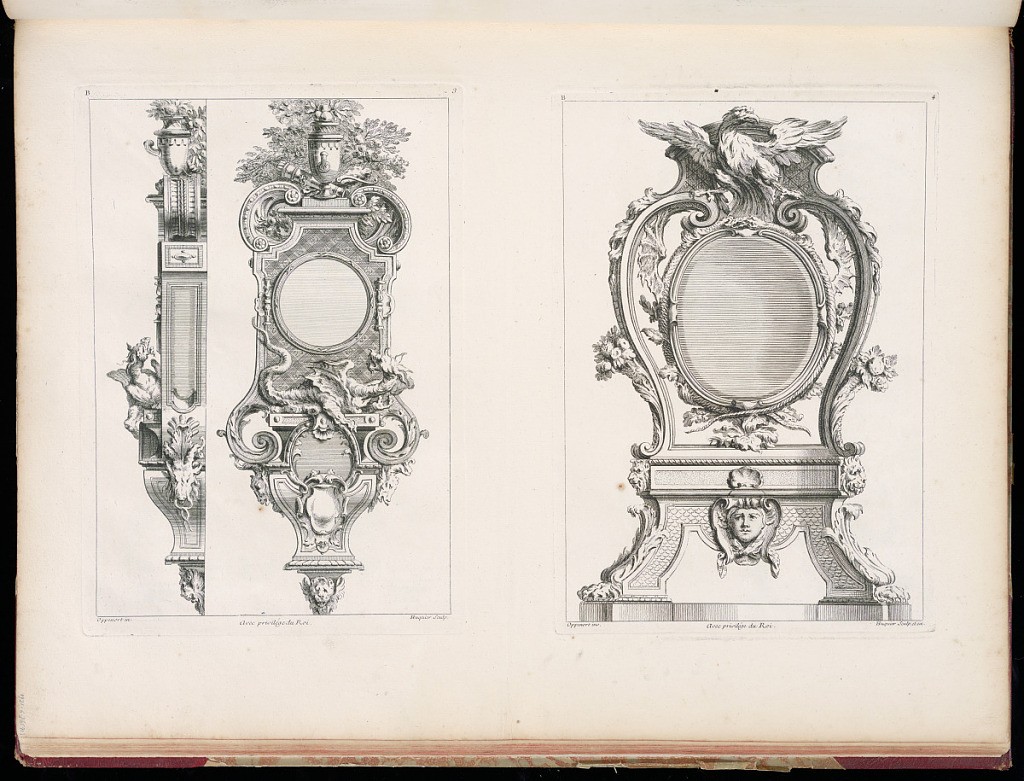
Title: Clock Case Designs
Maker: Gilles-Marie Oppenord, French, 1672–1742
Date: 1749-1761
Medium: Etching and engraving on laid paper
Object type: Bound print
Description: Page printed with two plates. The left plate features the elevation and side profile of a wall pendule, decorated with a vase, dragons, scrolls, cartouches, and lion head mascaron. The pendule on the right plate is for a table, elevated with claw-footed legs with fish scale pattern, and decorated with acanthus leaves, bat wings, scrolls, flowers, and an eagle at top. Both plates are signed and numbered.